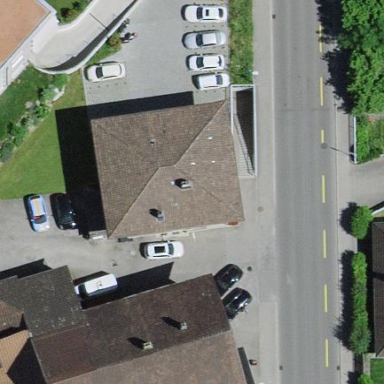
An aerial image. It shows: Simple house.